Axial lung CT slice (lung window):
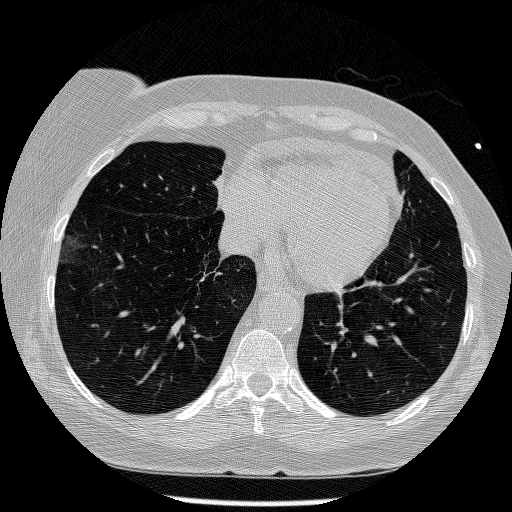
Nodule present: no